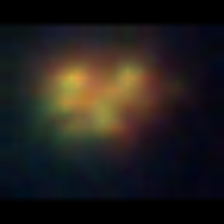
Taxon: NanoPlankton
Group: Other